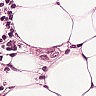
Metastatic tissue present: yes